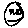
Label: smiley face